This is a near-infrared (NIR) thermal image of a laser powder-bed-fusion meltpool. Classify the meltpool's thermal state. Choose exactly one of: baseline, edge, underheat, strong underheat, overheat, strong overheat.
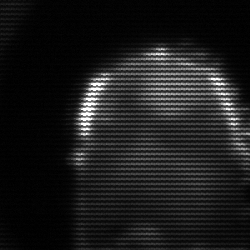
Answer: baseline